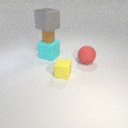
large red rubber sphere to the right of large cyan rubber cube